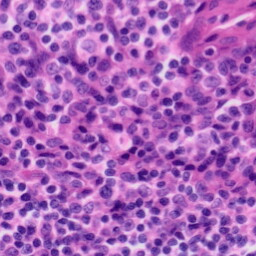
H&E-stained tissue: Tonsil